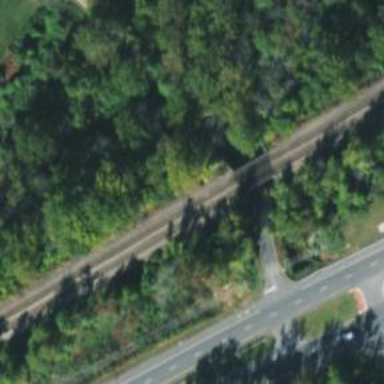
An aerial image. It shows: Railway bridge over siding rail service.